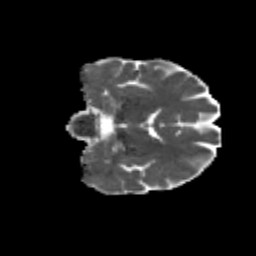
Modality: MD
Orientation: coronal
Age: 61
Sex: male
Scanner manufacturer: siemens
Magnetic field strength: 3 T
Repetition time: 4.71 s
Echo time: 0.0906 s